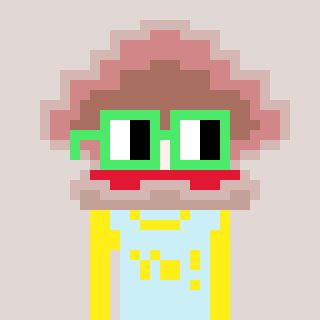
a pixel art character with square light green glasses, a oyster-shaped head and a cold-colored body on a warm background